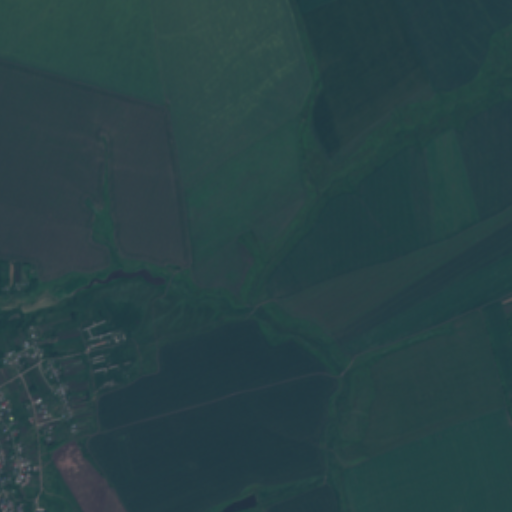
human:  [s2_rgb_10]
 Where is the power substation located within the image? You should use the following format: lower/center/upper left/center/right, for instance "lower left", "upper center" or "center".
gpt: The power substation is located in the lower left of the image.
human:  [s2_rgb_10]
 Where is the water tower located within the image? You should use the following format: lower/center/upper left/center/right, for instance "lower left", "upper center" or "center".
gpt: The water tower is located in the lower left of the image.
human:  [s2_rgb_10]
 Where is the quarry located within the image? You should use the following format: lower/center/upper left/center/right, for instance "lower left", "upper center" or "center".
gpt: There is no quarry in the image.